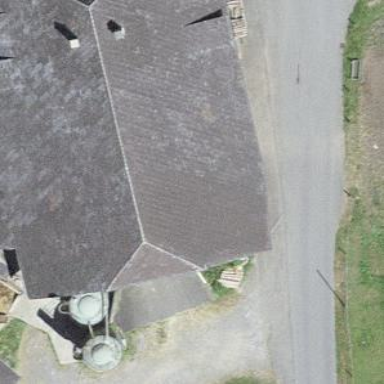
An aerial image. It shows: Farm building.